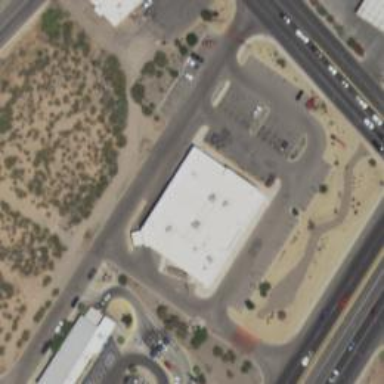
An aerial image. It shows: Pharmacy providing healthcare services.